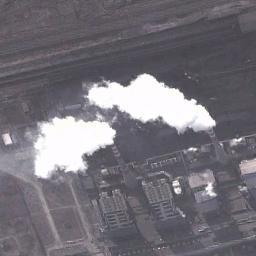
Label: thermal_power_station